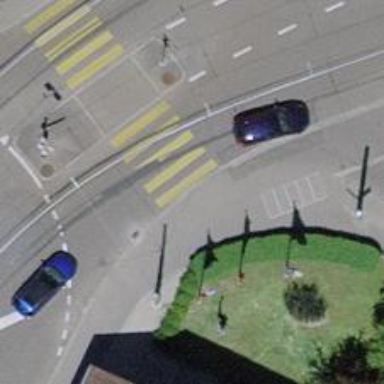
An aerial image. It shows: Kerb barrier.